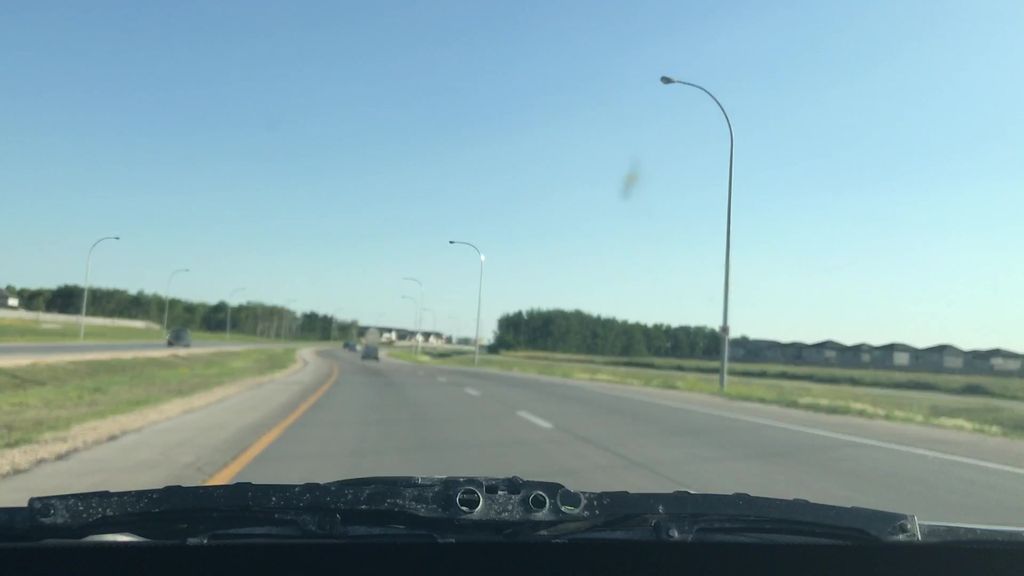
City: winnipeg